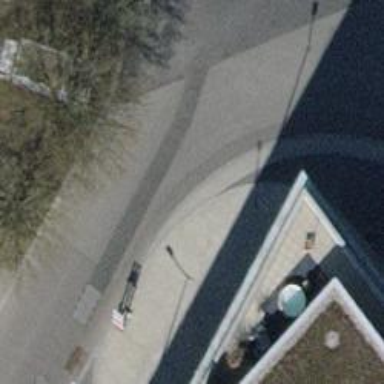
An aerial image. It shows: Sidewalk with sett surface.